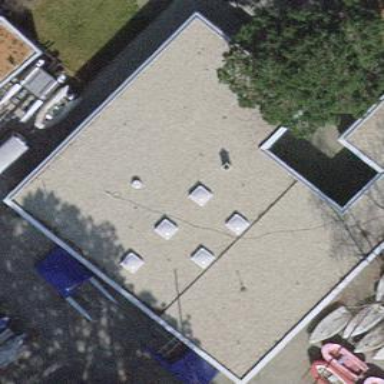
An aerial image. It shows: Office building with flat roof.